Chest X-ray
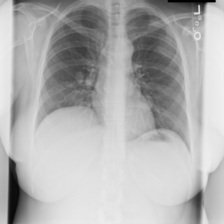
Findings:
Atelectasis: negative
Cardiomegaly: negative
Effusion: negative
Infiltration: negative
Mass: positive
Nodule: negative
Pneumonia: negative
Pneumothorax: negative
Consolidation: negative
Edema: negative
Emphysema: negative
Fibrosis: negative
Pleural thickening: negative
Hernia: negative